Question: i want to get sql date format as follow

this is i tried code
'''
select case when
left(datepart(day,getdate()),1)=4 then concat(datepart(day,getdate()),'th',' of ',DATENAME(month,GETDATE()),' ',datepart(year,getdate()))
end
'''
this is output from my query 4th of August 2020
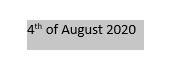
Answer: '''
DECLARE @day int = datepart(day,getdate())
SELECT CONCAT(@day,
CASE WHEN @day=1 OR @day=21 OR @day=31 THEN 'st'
WHEN @day=2 OR @day=22 THEN 'nd'
WHEN @day=3 OR @day=23 THEN 'rd' ELSE 'th' END, ' of ',DATENAME(month,GETDATE()),' ',datepart(year,getdate()) )AS 'Date'
'''
Would give you something like that.
Edit : if you make it as function, and pass it date as param you could use that pretty much anywhere. Will need to replace getdate() with parameter name then
'''
CREATE FUNCTION [dbo].[fnc_GetDateString]
(
@date DATETIME
)
RETURNS nvarchar(100)
AS
BEGIN
--DECLARE @date DATETIME = '2020-08-31'
DECLARE @day int = datepart(day,@date)
DECLARE @DateString nvarchar(100)
SET @DateString = CONCAT(@day,
CASE WHEN @day=1 OR @day=21 OR @day=31 THEN 'st'
WHEN @day=2 OR @day=22 THEN 'nd'
WHEN @day=3 OR @day=23 THEN 'rd' ELSE 'th' END, ' of ',DATENAME(month,@date),' ',datepart(year,@date) )
RETURN @DateString
END
'''